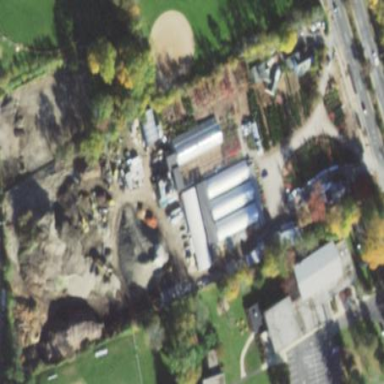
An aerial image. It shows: Plant nursery.